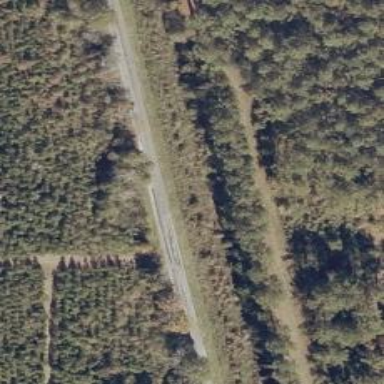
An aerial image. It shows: Unclassified road.